Question: I've been gathering ideas for my personal project in CSS/JavaScript/XHTML.
The idea is to replicate this:

And so far I have this (I know it's far away from what I need, but just playing around)
<URL>
I was wondering if http:// processingjs.org/exhibition/ is my best choice to get this done in javascript? Thanks
P.S: I have no idea how to make the character move within the tiles any suggestions are welcome :)
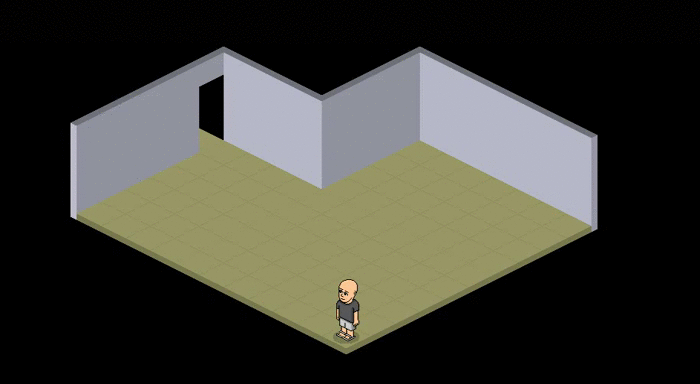
Answer: I'd say light years away. But don't take it as sarcasm; let me explain.
What I see when I look at the gif is an engine that supports block "primitives".
Because, you see, every time he hovers a tile with the pointer it gets decorated with a white border.
In your case, you just have two images:
- A map background- A gif of sprites for the character (without his back or sideway, but let's just forget that for now).
With these two in order to achieve the block highlighting you should always calculate offset, and apply image filters on the background with the border decoration (and shadows and what not). Then, when moving outside the box remove decoration the last window.
After that what do you do if you change box size? Recalibrate all offsets? What if you have boxes/bocks (I'll call them interchangeably now) in mixed sizes?
In game engines particularly you have primitives such as boxes, where you can detect collisions and either allow passage or not from the colliding box (a character is a box as well). Think how this would be practical if you for example had "fog of war" and allowed vision only in adjacent boxes.
It's not just about , which may or may not be helpful to you, but there are key bindings, character movement, character orientation to be thought about first.
I don't know about you, but I wouldn't be able to encode all that information in Javascript objects and still have it performant. Not with current Javascript engines, at least.
While your hobby project is a fun idea, there is much much more you have to learn first to be able to pull this off.
> In the case I have offended, take but this and all is mended -- <URL>
If this is in the scope of learning programming, while having a project to keep you motivated; then go for it (use the path I've deemed hard), learn first how to move images on the HTML5 canvas and when having actual code problems come back.